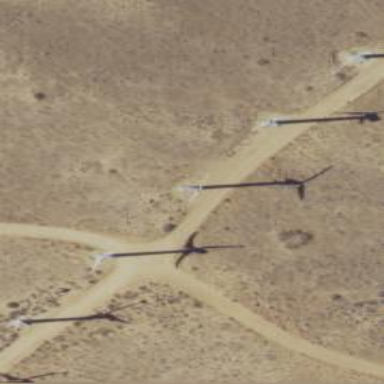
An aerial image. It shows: Wind generator powered by wind turbine.